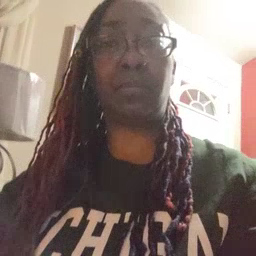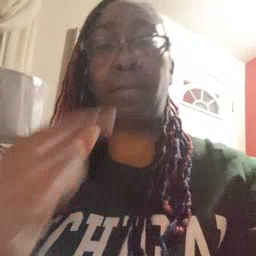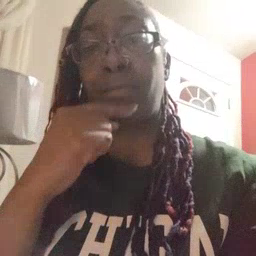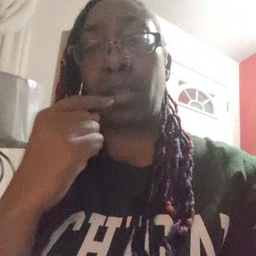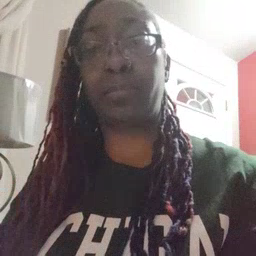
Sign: mouth